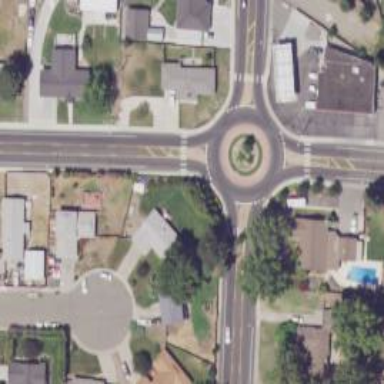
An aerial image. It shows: Secondary road leading to roundabout.